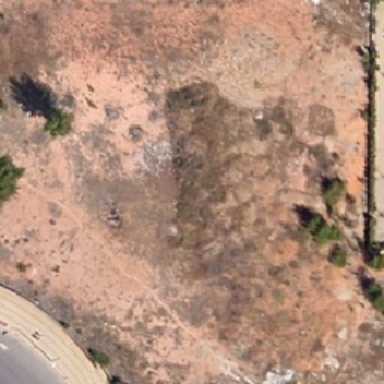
The discarded soil leakage looks very uneven .